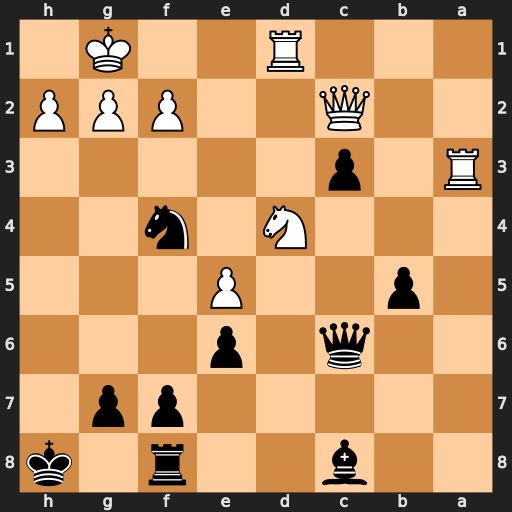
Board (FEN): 2b2r1k/5pp1/2q1p3/1p2P3/3N1n2/R1p5/2Q2PPP/3R2K1
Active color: b
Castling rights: -
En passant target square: -
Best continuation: Qxg2#